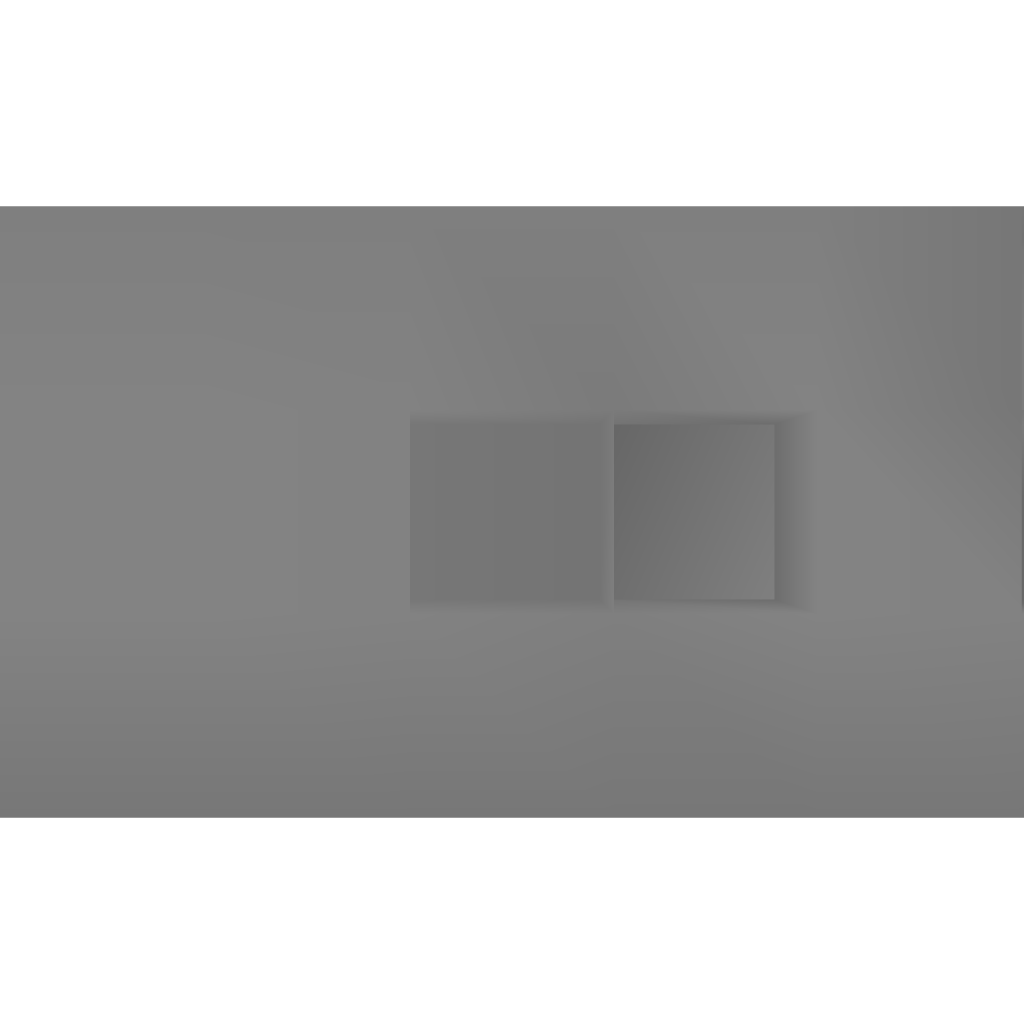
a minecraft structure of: The Trail Machine bad low quality